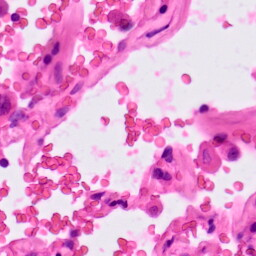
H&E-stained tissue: Lung